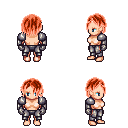
a pixel art fantasy rpg character, female body template, human, light skin, steel arm armor, metal pants, red bangs hairstyle, metal gloves, four views (front, back, left, right), 2x2 character sprite sheet, small pixel art, hard edges, no anti-aliasing